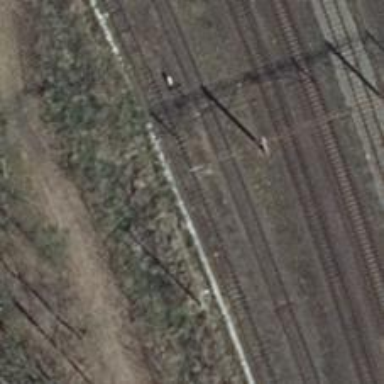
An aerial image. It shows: Railway track with electrified contact lines. This is siding track.